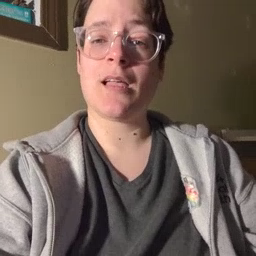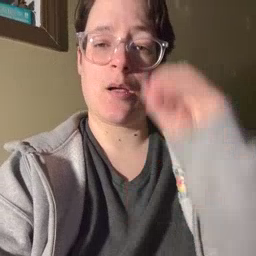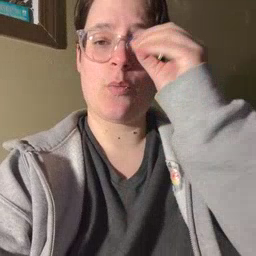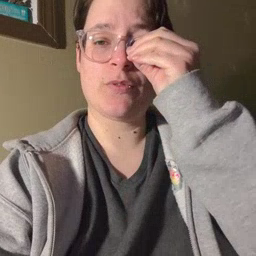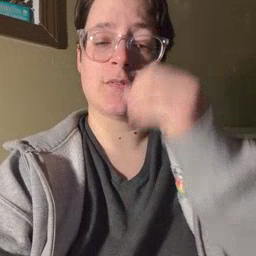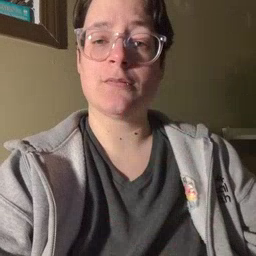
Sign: owl